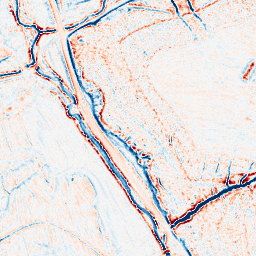
Category: edge_preserving
Decomposition family: bilateral
Decomposition parameters: d: 9
sigma_color: 50
sigma_space: 25
Upsampling method: sinc_blackman
Upsampling parameters: scale: 2
kernel_size: 16
Upsampling scale: 2